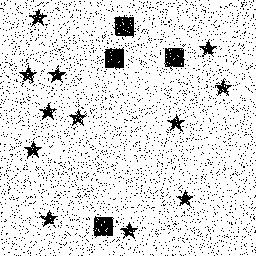
Squares: 4
Triangles: 0
Stars: 12
Total shapes: 16